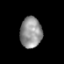
Tissue: prostate
Cell type: T cells
Senescence score: 0.3483
Nuclear area (px): 655
Mean DAPI intensity: 146.818